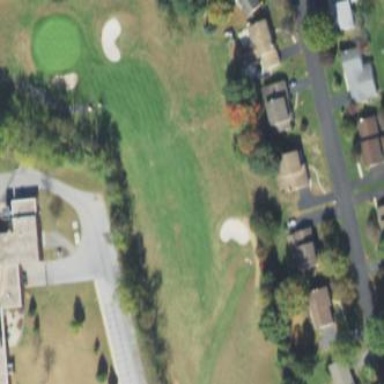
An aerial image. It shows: Golf fairway in the image.